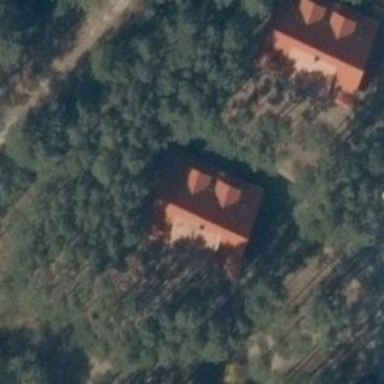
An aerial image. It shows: Building with gabled roof made of roof tiles.